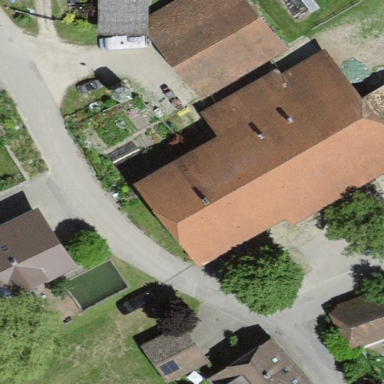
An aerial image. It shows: Farm building.